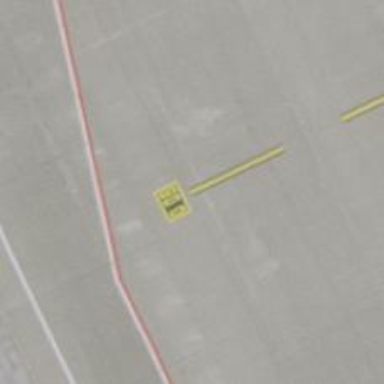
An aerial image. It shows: Airport parking position.